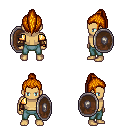
a pixel art fantasy rpg character, male body template, human, tanned skin, gold arm armor, teal pants, dark blonde long topknot hairstyle, cloth bracers, shield, four views (front, back, left, right), 2x2 character sprite sheet, small pixel art, hard edges, no anti-aliasing